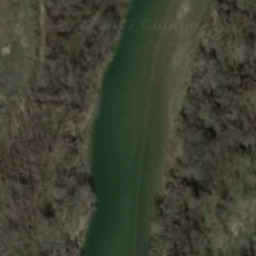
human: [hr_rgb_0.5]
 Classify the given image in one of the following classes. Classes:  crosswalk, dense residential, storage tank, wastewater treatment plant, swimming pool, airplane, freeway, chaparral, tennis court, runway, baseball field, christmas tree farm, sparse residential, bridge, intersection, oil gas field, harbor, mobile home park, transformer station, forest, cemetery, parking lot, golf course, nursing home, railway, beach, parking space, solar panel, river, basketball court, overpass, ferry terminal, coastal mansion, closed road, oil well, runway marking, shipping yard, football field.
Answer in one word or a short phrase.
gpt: river